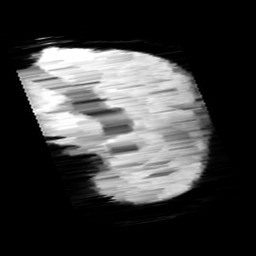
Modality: minIP
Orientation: sagittal
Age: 11
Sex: male
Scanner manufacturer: siemens
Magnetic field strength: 3 T
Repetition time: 0.027 s
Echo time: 0.02 s